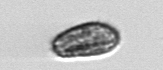
Label: Pseudochattonella_farcimen